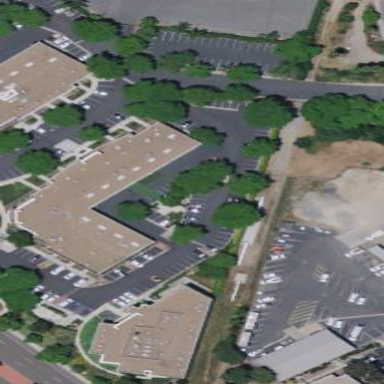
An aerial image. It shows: Commercial building.